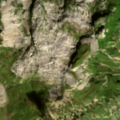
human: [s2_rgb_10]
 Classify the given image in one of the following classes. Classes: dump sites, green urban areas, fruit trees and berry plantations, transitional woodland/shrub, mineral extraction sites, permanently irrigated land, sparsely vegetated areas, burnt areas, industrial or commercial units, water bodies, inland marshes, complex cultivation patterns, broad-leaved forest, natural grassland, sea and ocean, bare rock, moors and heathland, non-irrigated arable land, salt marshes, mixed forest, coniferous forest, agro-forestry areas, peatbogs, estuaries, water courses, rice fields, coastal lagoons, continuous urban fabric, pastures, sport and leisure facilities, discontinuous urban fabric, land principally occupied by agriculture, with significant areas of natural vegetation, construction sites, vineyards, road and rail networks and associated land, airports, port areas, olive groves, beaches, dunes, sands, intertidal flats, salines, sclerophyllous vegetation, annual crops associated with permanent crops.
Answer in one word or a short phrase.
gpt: natural grassland, bare rock, sparsely vegetated areas